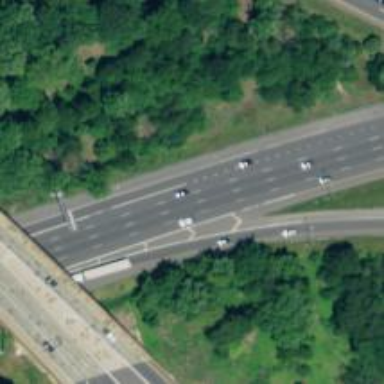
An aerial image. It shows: Motorway junction.